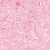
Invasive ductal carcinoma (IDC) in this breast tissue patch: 0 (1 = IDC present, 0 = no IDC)